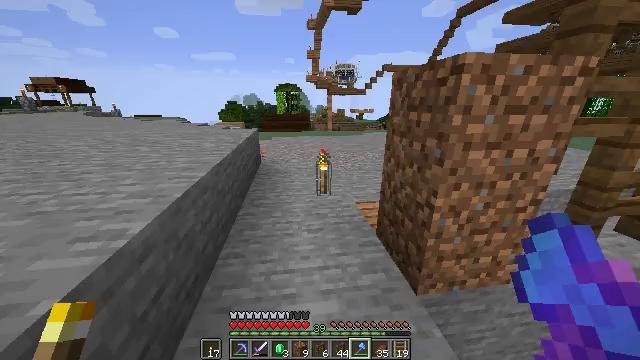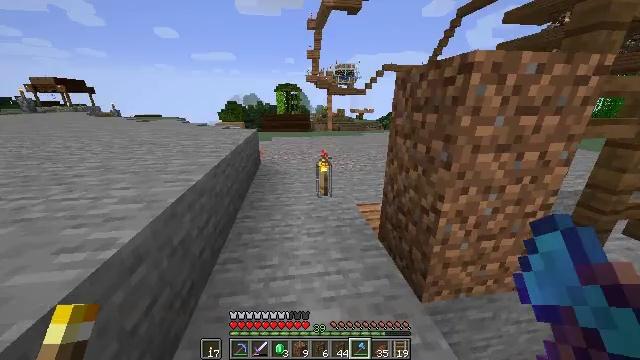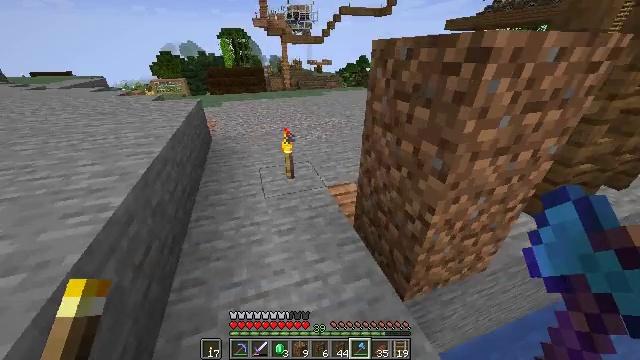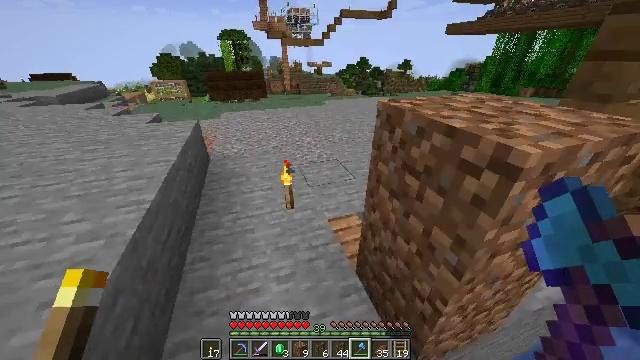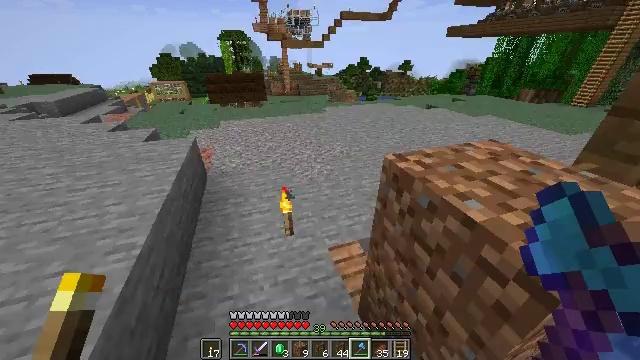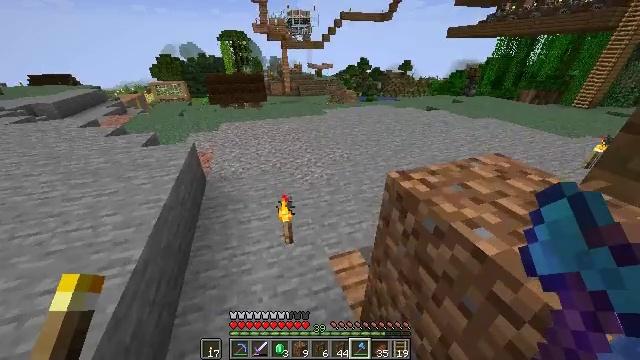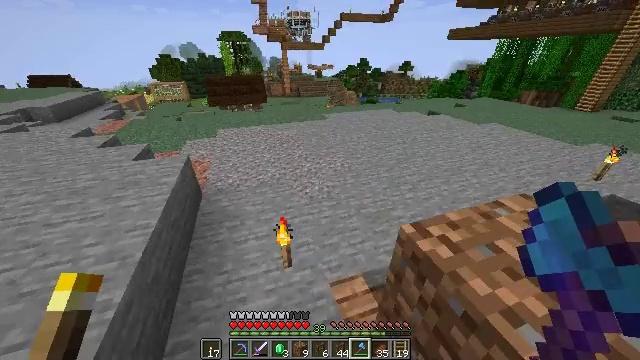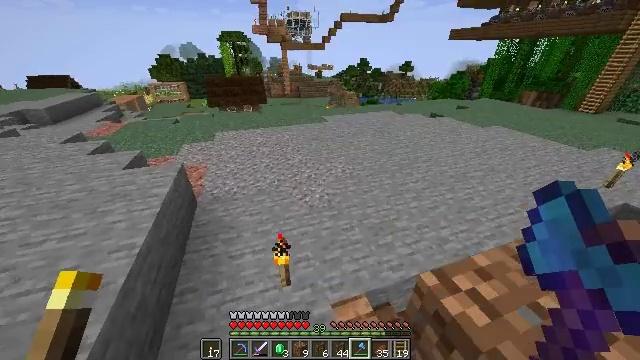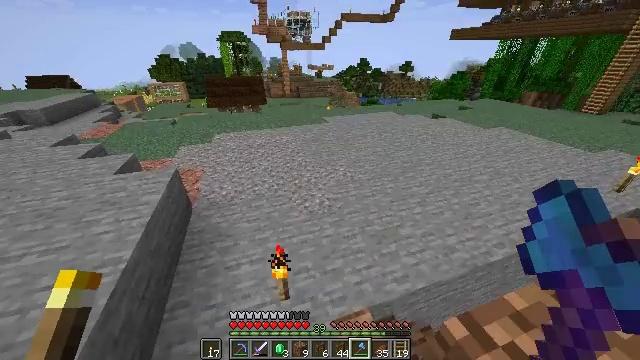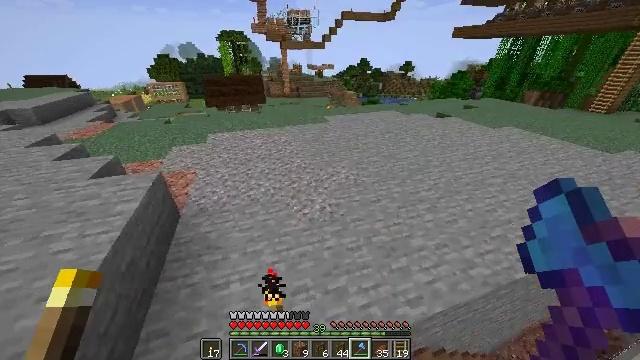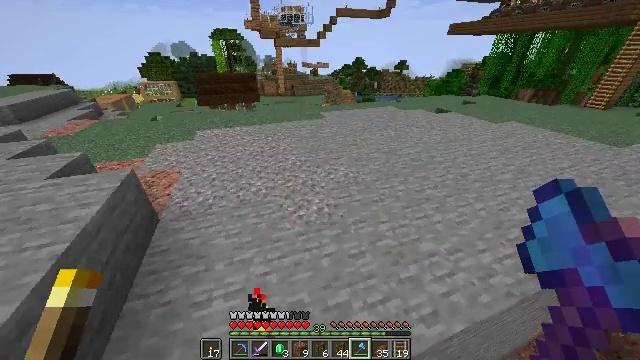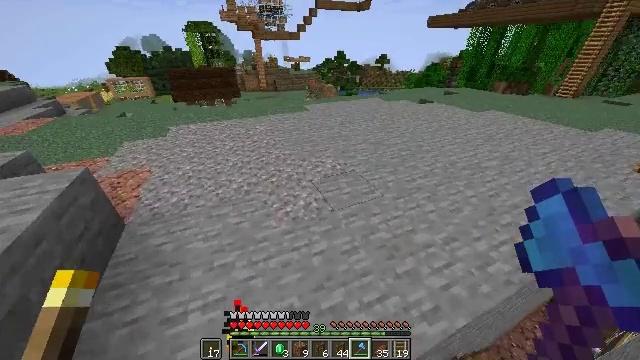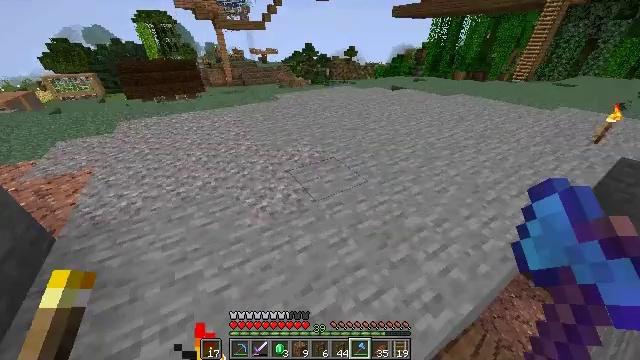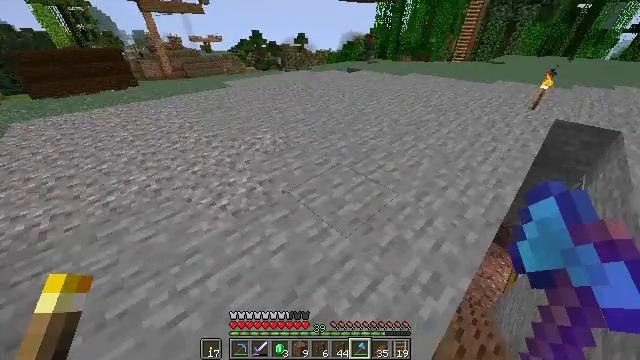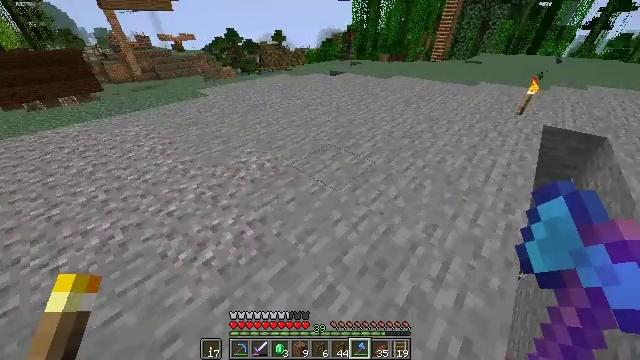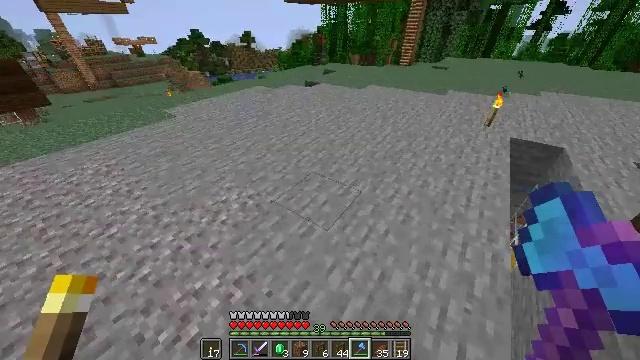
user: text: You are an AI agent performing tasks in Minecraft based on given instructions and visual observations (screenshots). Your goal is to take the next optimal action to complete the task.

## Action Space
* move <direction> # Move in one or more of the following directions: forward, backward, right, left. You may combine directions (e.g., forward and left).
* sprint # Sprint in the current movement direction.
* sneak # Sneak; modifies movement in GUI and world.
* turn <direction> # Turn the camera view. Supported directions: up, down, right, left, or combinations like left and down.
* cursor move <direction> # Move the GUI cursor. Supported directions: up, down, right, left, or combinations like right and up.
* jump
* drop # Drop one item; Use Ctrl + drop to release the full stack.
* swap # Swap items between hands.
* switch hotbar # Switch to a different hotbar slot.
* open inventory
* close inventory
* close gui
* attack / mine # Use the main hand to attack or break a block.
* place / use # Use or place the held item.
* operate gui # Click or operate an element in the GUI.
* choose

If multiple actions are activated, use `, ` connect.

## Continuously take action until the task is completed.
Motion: motion action
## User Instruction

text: Attack the spruce fence to dismantle it.
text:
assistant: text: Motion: move forward, sprint
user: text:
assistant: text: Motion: move forward, turn right and down, jump
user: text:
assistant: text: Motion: move forward, jump
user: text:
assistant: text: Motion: move forward, jump
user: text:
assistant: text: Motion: move forward, jump
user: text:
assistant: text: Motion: move forward, jump
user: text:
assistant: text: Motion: move forward, jump
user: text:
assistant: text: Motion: move forward, sprint, jump
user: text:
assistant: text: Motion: move forward, sprint, jump
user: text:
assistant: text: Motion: move forward, sprint, turn right, jump
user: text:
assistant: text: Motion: move forward, turn right and down, jump
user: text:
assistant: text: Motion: move forward, turn right and down, jump
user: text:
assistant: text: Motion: move forward, turn right and down, jump
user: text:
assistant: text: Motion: move forward, turn right, jump
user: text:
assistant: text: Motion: move forward, turn right, jump
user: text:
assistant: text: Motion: move forward, sprint, turn right, jump
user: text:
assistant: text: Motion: move forward, sprint, turn right, jump
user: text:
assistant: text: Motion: move forward, sprint, turn right and up, jump
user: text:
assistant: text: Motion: move forward, turn right and up, jump
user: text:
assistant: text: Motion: move forward, turn right and up, jump
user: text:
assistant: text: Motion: move forward, turn right and up, jump
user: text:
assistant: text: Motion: move forward, turn right and up, jump
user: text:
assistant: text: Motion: move forward, turn right and up
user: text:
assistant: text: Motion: move forward, turn right and up
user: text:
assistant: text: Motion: move forward
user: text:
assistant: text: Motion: move forward
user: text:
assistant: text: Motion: move forward
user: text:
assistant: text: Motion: move forward
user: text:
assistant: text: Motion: move forward and move left
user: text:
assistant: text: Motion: move forward and move left, turn right